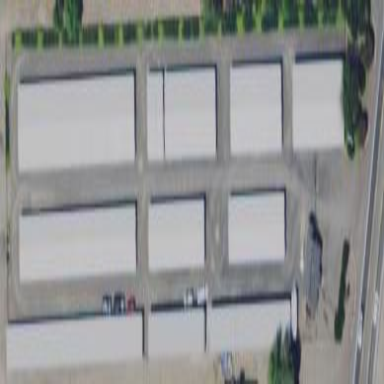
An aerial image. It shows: Area designated for garages used for storage rental.